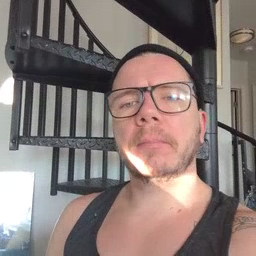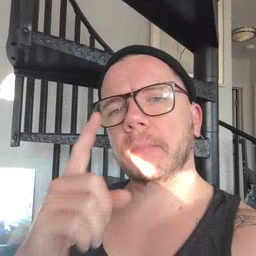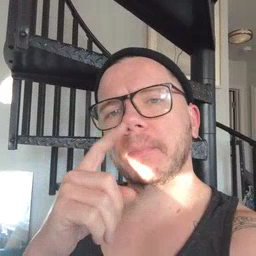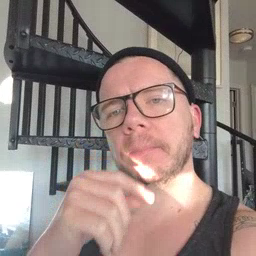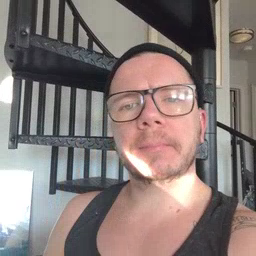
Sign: mouse